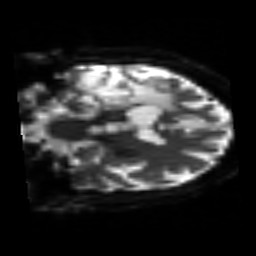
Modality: sbref
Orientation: coronal
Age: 54
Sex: male
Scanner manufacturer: siemens
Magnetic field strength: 3 T
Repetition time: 3.2 s
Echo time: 0.081 s